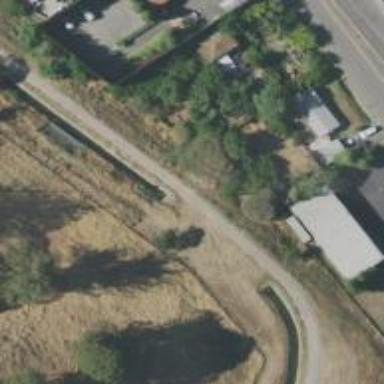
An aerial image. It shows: Culvert underpass for canal.